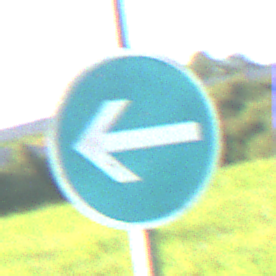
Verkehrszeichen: VorgeschriebeneFahrtrichtungHierLinks
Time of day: MorningAfternoon
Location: Outdoor (Nature)
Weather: PartlyCloudy
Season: NotSpecified
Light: Natural